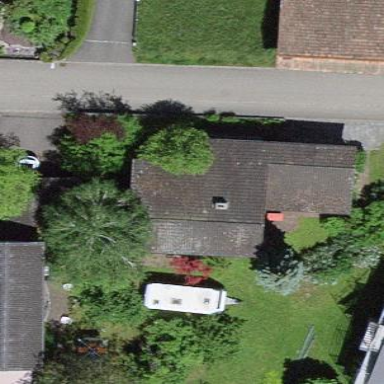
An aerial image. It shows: Simple house.